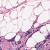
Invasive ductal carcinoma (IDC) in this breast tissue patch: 1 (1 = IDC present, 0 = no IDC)